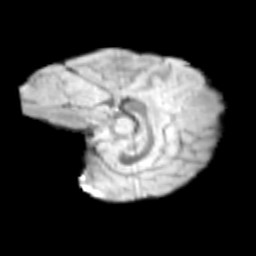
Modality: T2w
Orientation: sagittal
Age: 11
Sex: male
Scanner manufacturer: siemens
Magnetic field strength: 3 T
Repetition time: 3.8 s
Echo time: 0.07 s